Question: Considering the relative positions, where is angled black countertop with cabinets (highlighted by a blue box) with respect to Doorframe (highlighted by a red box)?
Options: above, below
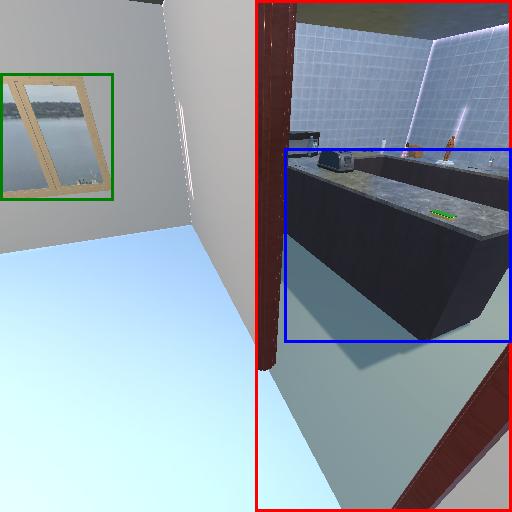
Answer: above